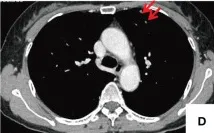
Chest CT images. (C-F) Multiple nodules of varying sizes are present in the upper and lower lobes of both lungs (indicated by red arrows), with the larger ones measuring approximately 1.0 cm in diameter, showing mild enhancement. The mediastinal lymph nodes were normal.
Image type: radiology (ct)